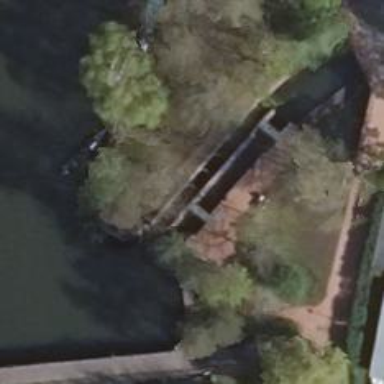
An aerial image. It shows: Lock gate along waterway.